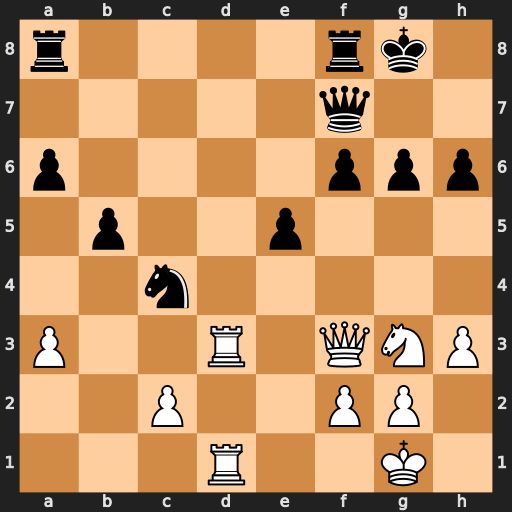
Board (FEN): r4rk1/5q2/p4ppp/1p2p3/2n5/P2R1QNP/2P2PP1/3R2K1
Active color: w
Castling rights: -
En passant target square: -
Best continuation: Rd7 Ra7 Rxf7